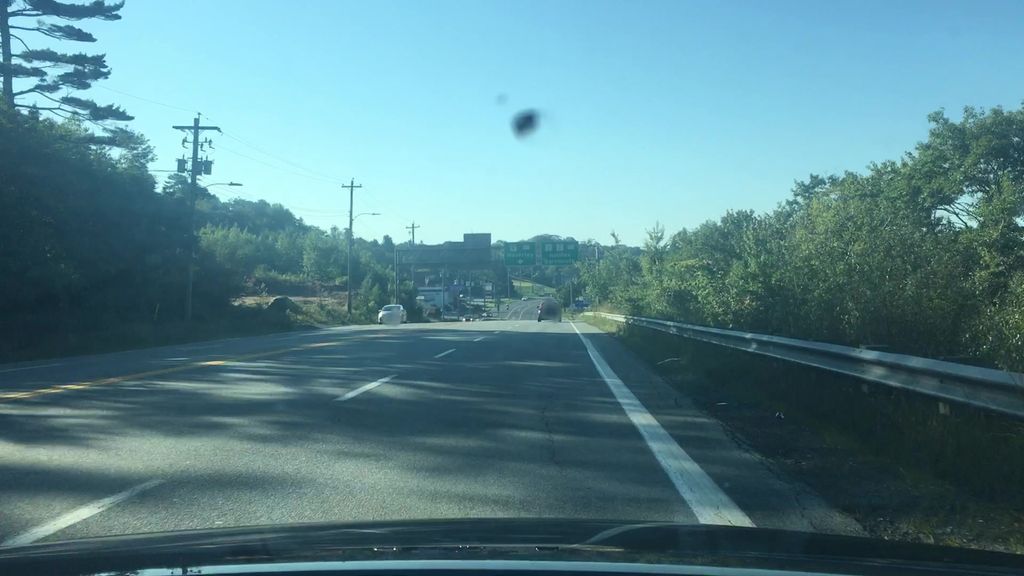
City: halifax